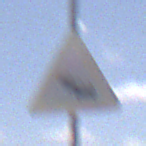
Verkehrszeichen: Stau
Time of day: Midday
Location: Outdoor (Nature)
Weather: PartlyCloudy
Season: NotSpecified
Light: Natural